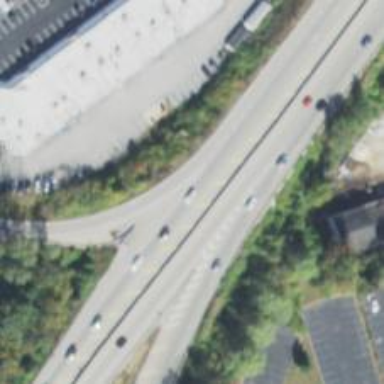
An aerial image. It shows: Trunk link highway with expressway features.